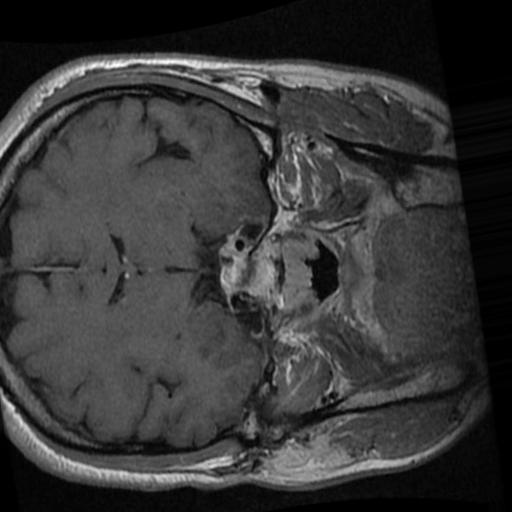
Label: brain_tumor